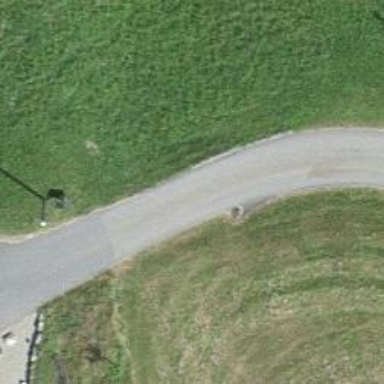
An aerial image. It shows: Unclassified road with asphalt surface.